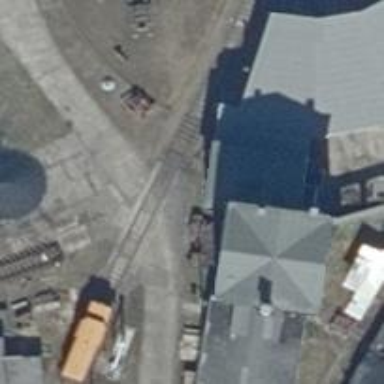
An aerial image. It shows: Railway level crossing.